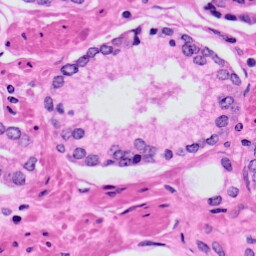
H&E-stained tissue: Prostate